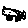
Label: cat